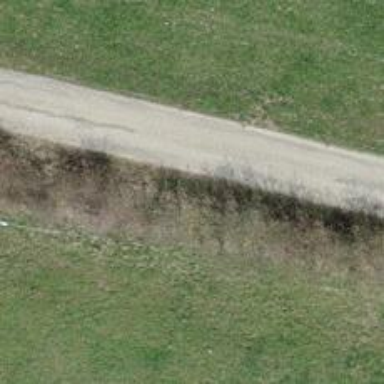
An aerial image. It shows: Well-maintained track road of grade 1.